Aerial crown-view tile of a tropical tree (Barro Colorado Island, Panama), acquired 20250512:
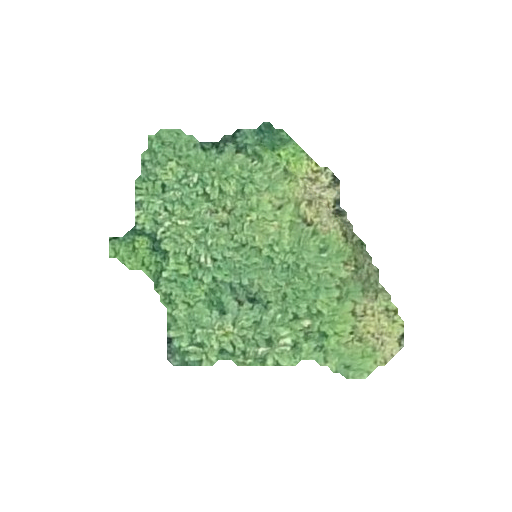
Species: Jacaranda copaia
GBIF accepted scientific name: Jacaranda copaia
Crown area: 73.102 m²